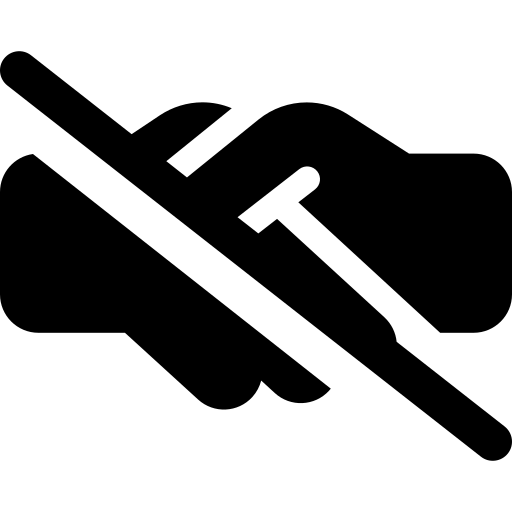
Tags: icon, FontAwesome, fa-icon, solid, handshake, simple, slash